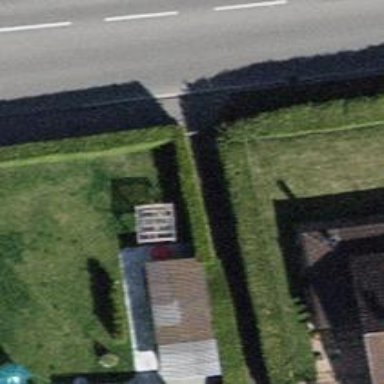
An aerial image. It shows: Hedge acting as barrier.